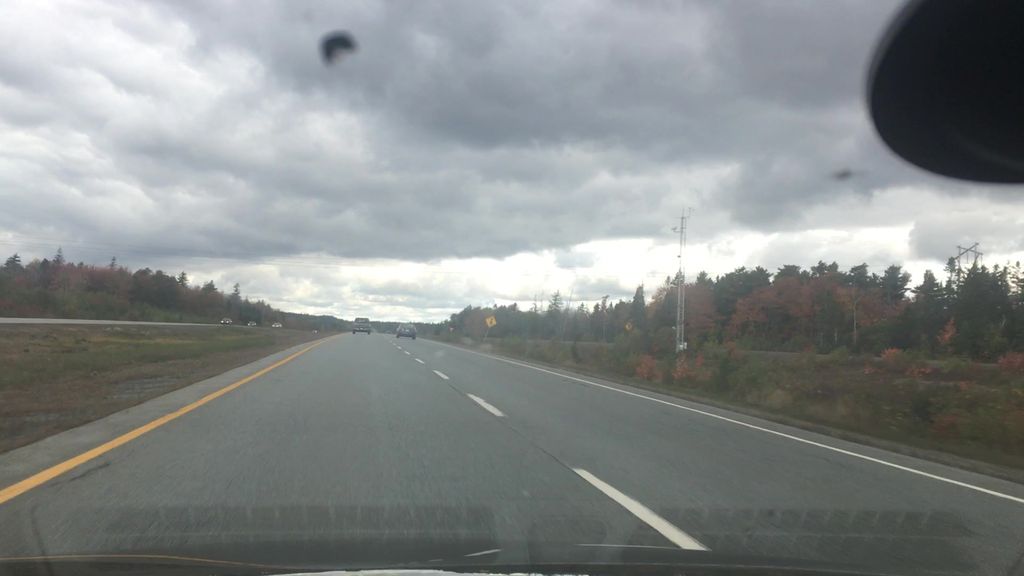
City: halifax